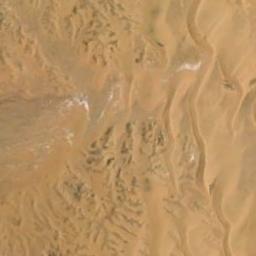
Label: desert